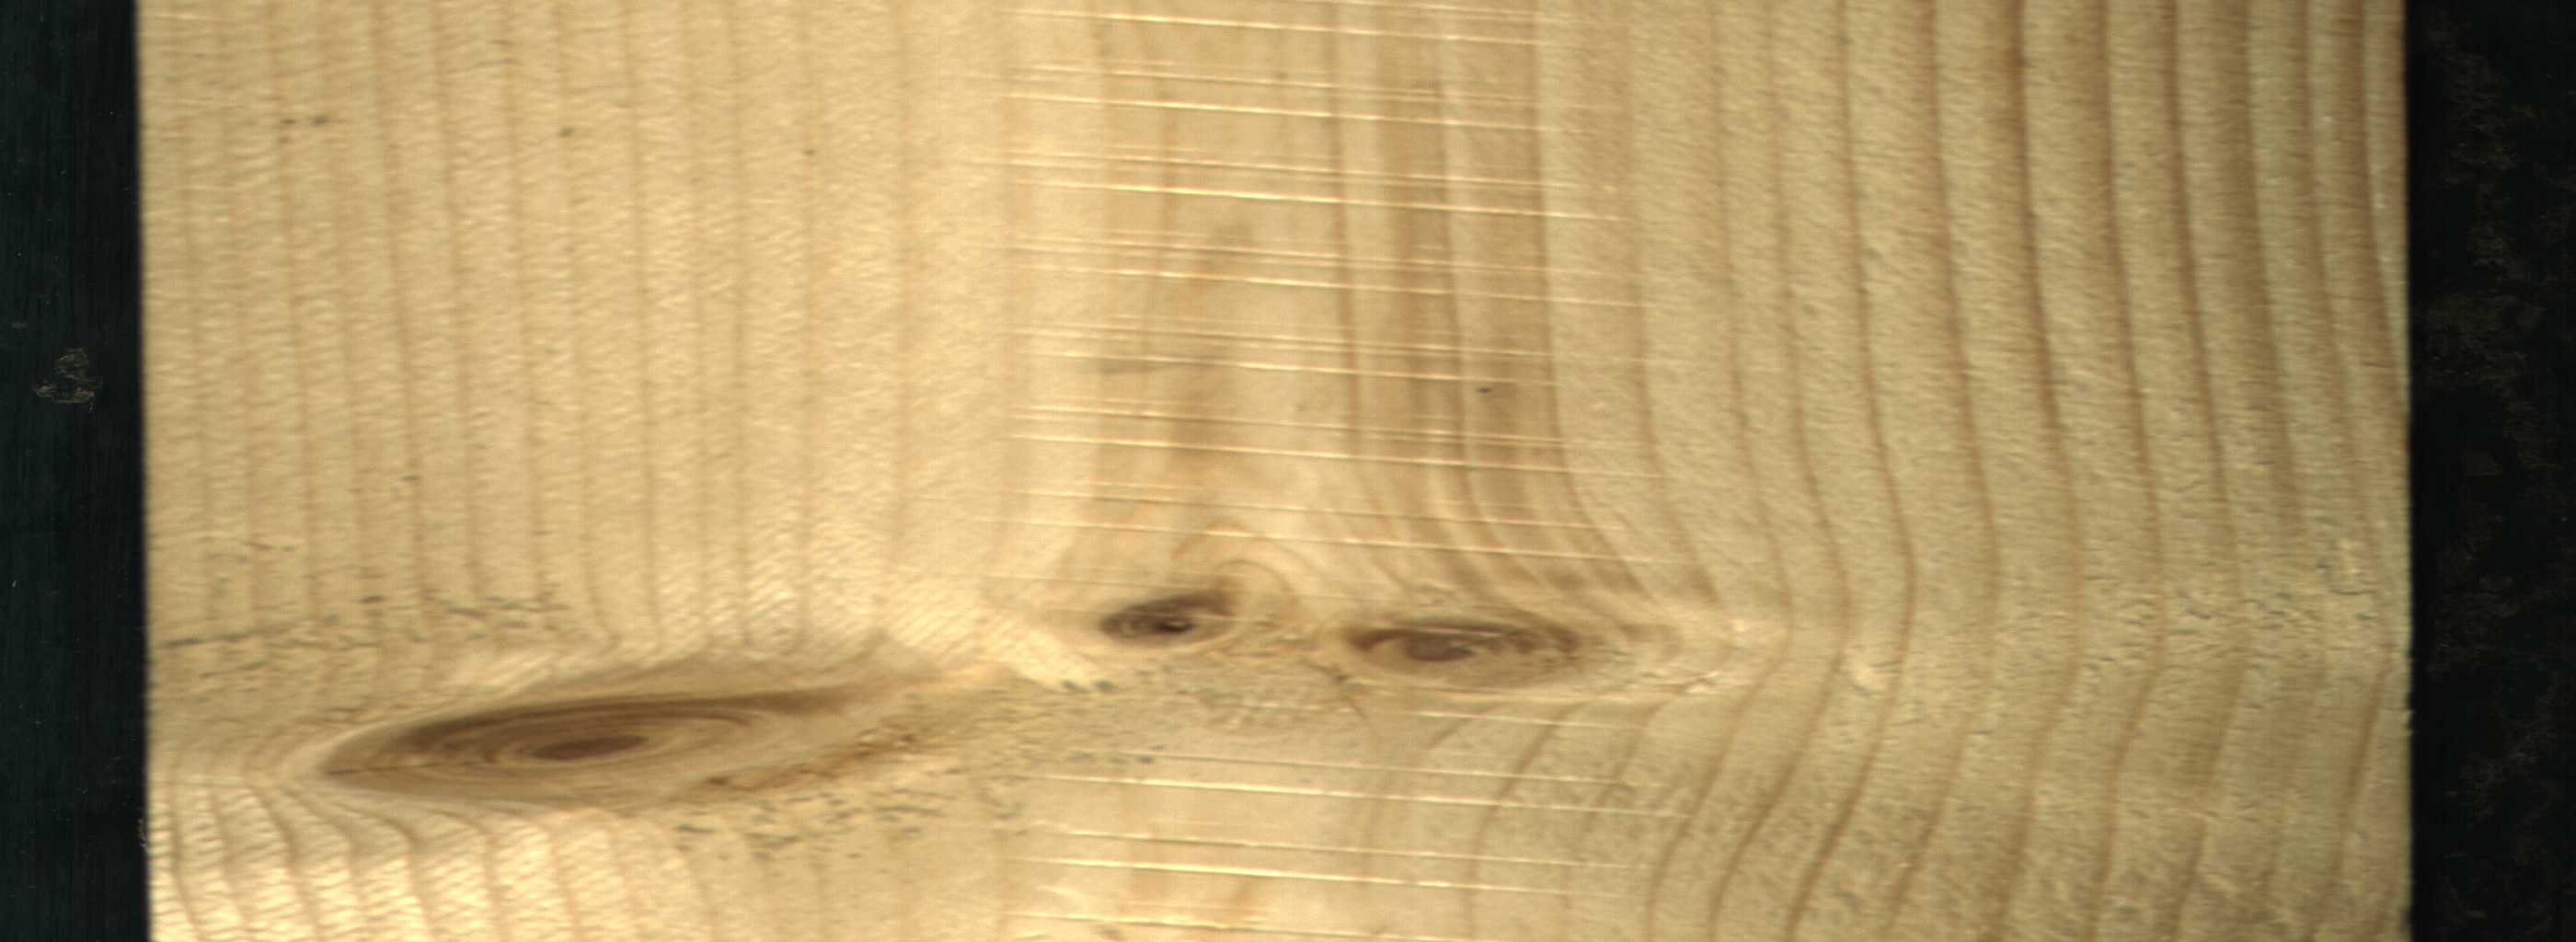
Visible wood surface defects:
Live_Knot
Live_Knot
Live_Knot